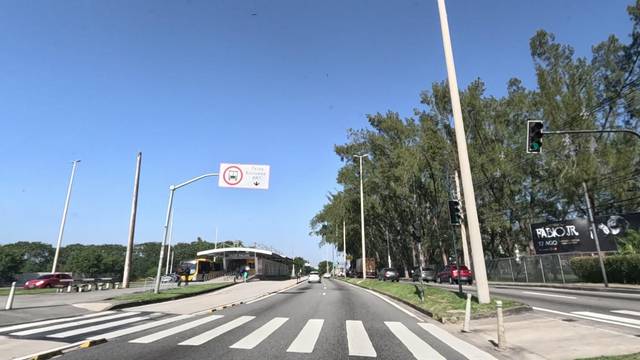
Region: Brazil
Coordinates: -22.981, -43.41